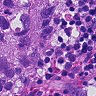
Metastatic tissue present: yes